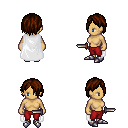
a pixel art fantasy rpg character, female body template, human, tanned skin, white cape, red pants, brown bangs hairstyle, metal boots, dagger, four views (front, back, left, right), 2x2 character sprite sheet, small pixel art, hard edges, no anti-aliasing